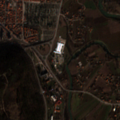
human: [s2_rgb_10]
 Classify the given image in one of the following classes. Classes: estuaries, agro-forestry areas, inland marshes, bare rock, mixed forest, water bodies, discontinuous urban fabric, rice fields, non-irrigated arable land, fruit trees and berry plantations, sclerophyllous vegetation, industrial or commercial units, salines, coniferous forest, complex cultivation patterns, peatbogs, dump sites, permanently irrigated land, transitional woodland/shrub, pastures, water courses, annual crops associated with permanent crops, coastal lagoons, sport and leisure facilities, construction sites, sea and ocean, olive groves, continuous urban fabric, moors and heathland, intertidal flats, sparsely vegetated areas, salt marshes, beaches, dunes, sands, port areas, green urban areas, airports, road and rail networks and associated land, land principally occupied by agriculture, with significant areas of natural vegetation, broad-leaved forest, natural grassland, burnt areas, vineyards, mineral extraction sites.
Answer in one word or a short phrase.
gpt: discontinuous urban fabric, complex cultivation patterns, land principally occupied by agriculture, with significant areas of natural vegetation, mixed forest